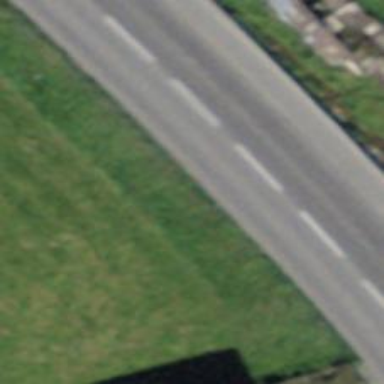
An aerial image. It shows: Secondary road with asphalt surface.